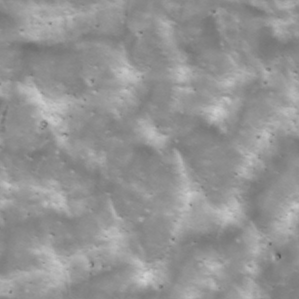
Label: non_frost